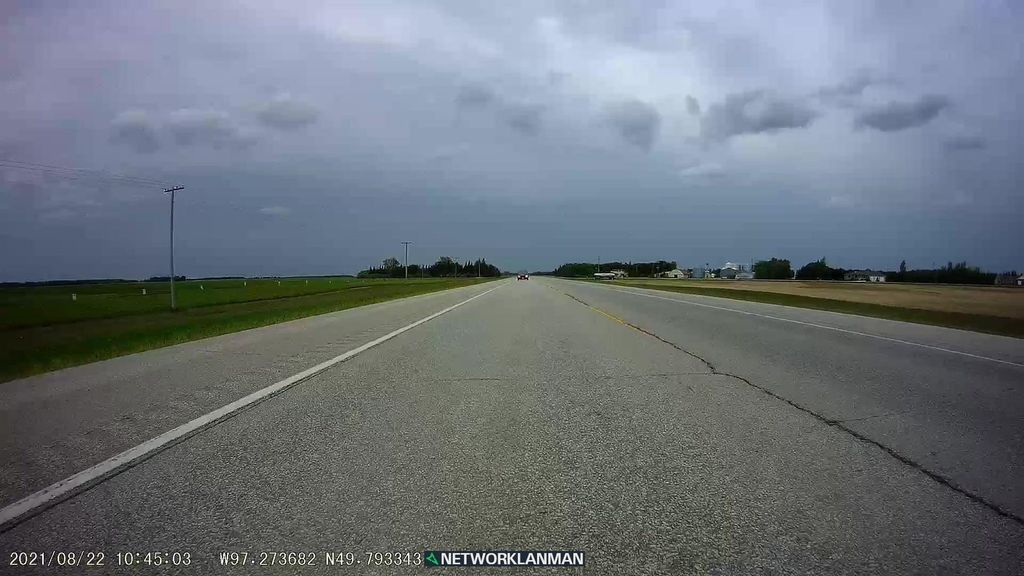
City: winnipeg